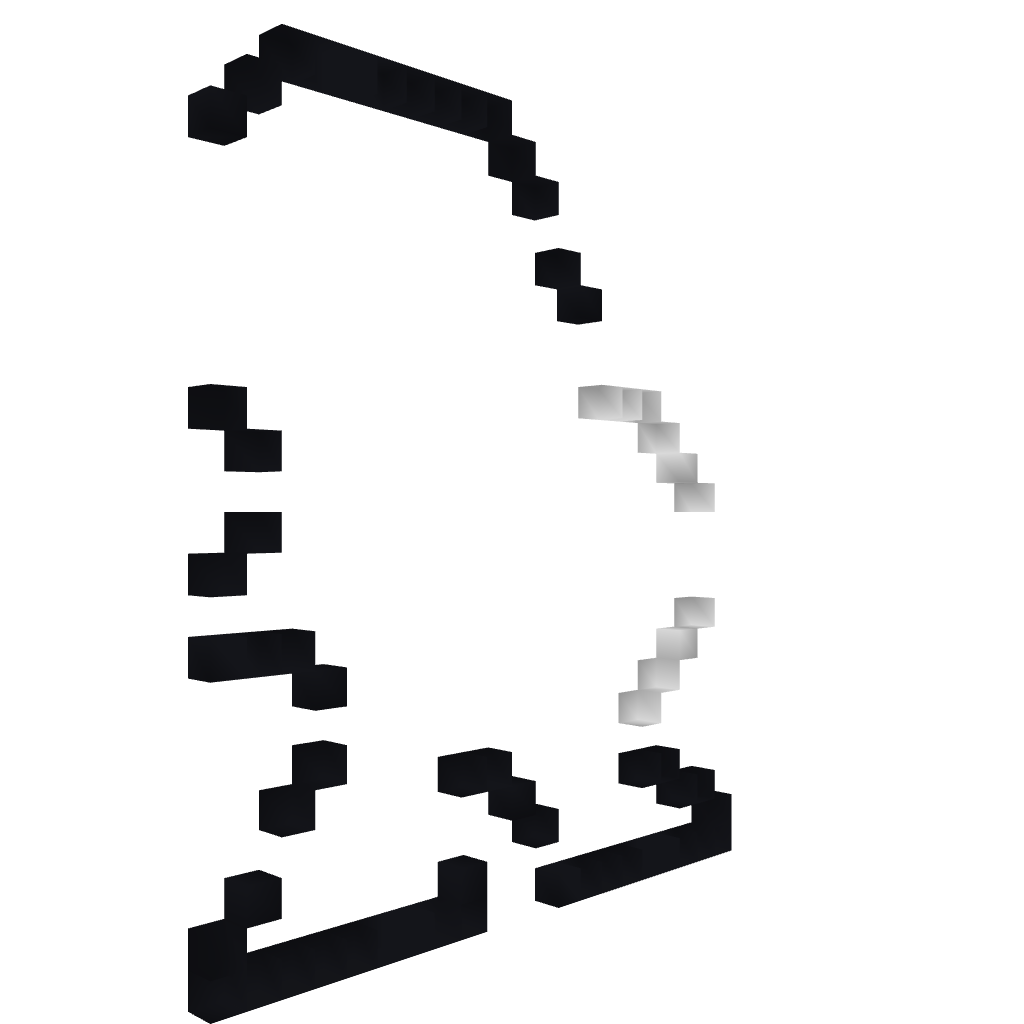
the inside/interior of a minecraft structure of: Ryu (Street Fighter x Mega Man)